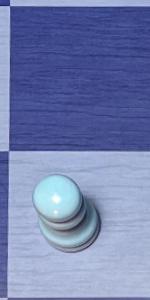
Label: Pawn_White